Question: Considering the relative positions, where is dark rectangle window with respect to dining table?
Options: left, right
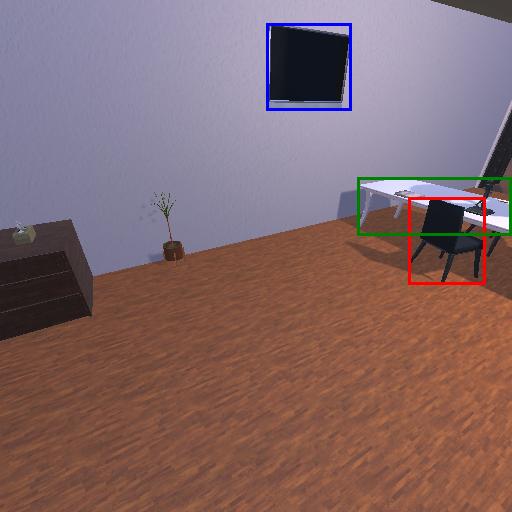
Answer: left